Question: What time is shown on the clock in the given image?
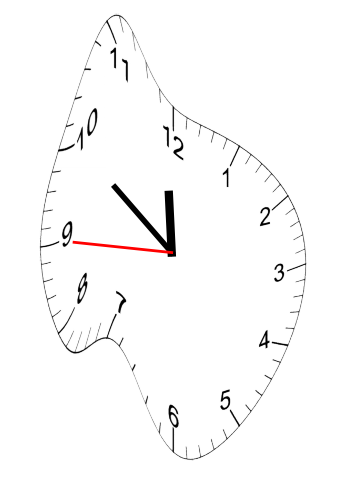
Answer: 11:50:45